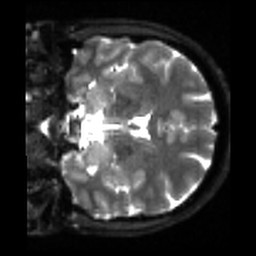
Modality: sbref
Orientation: coronal
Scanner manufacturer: siemens
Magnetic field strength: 3 T
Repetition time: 4 s
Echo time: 0.0594 s